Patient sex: M
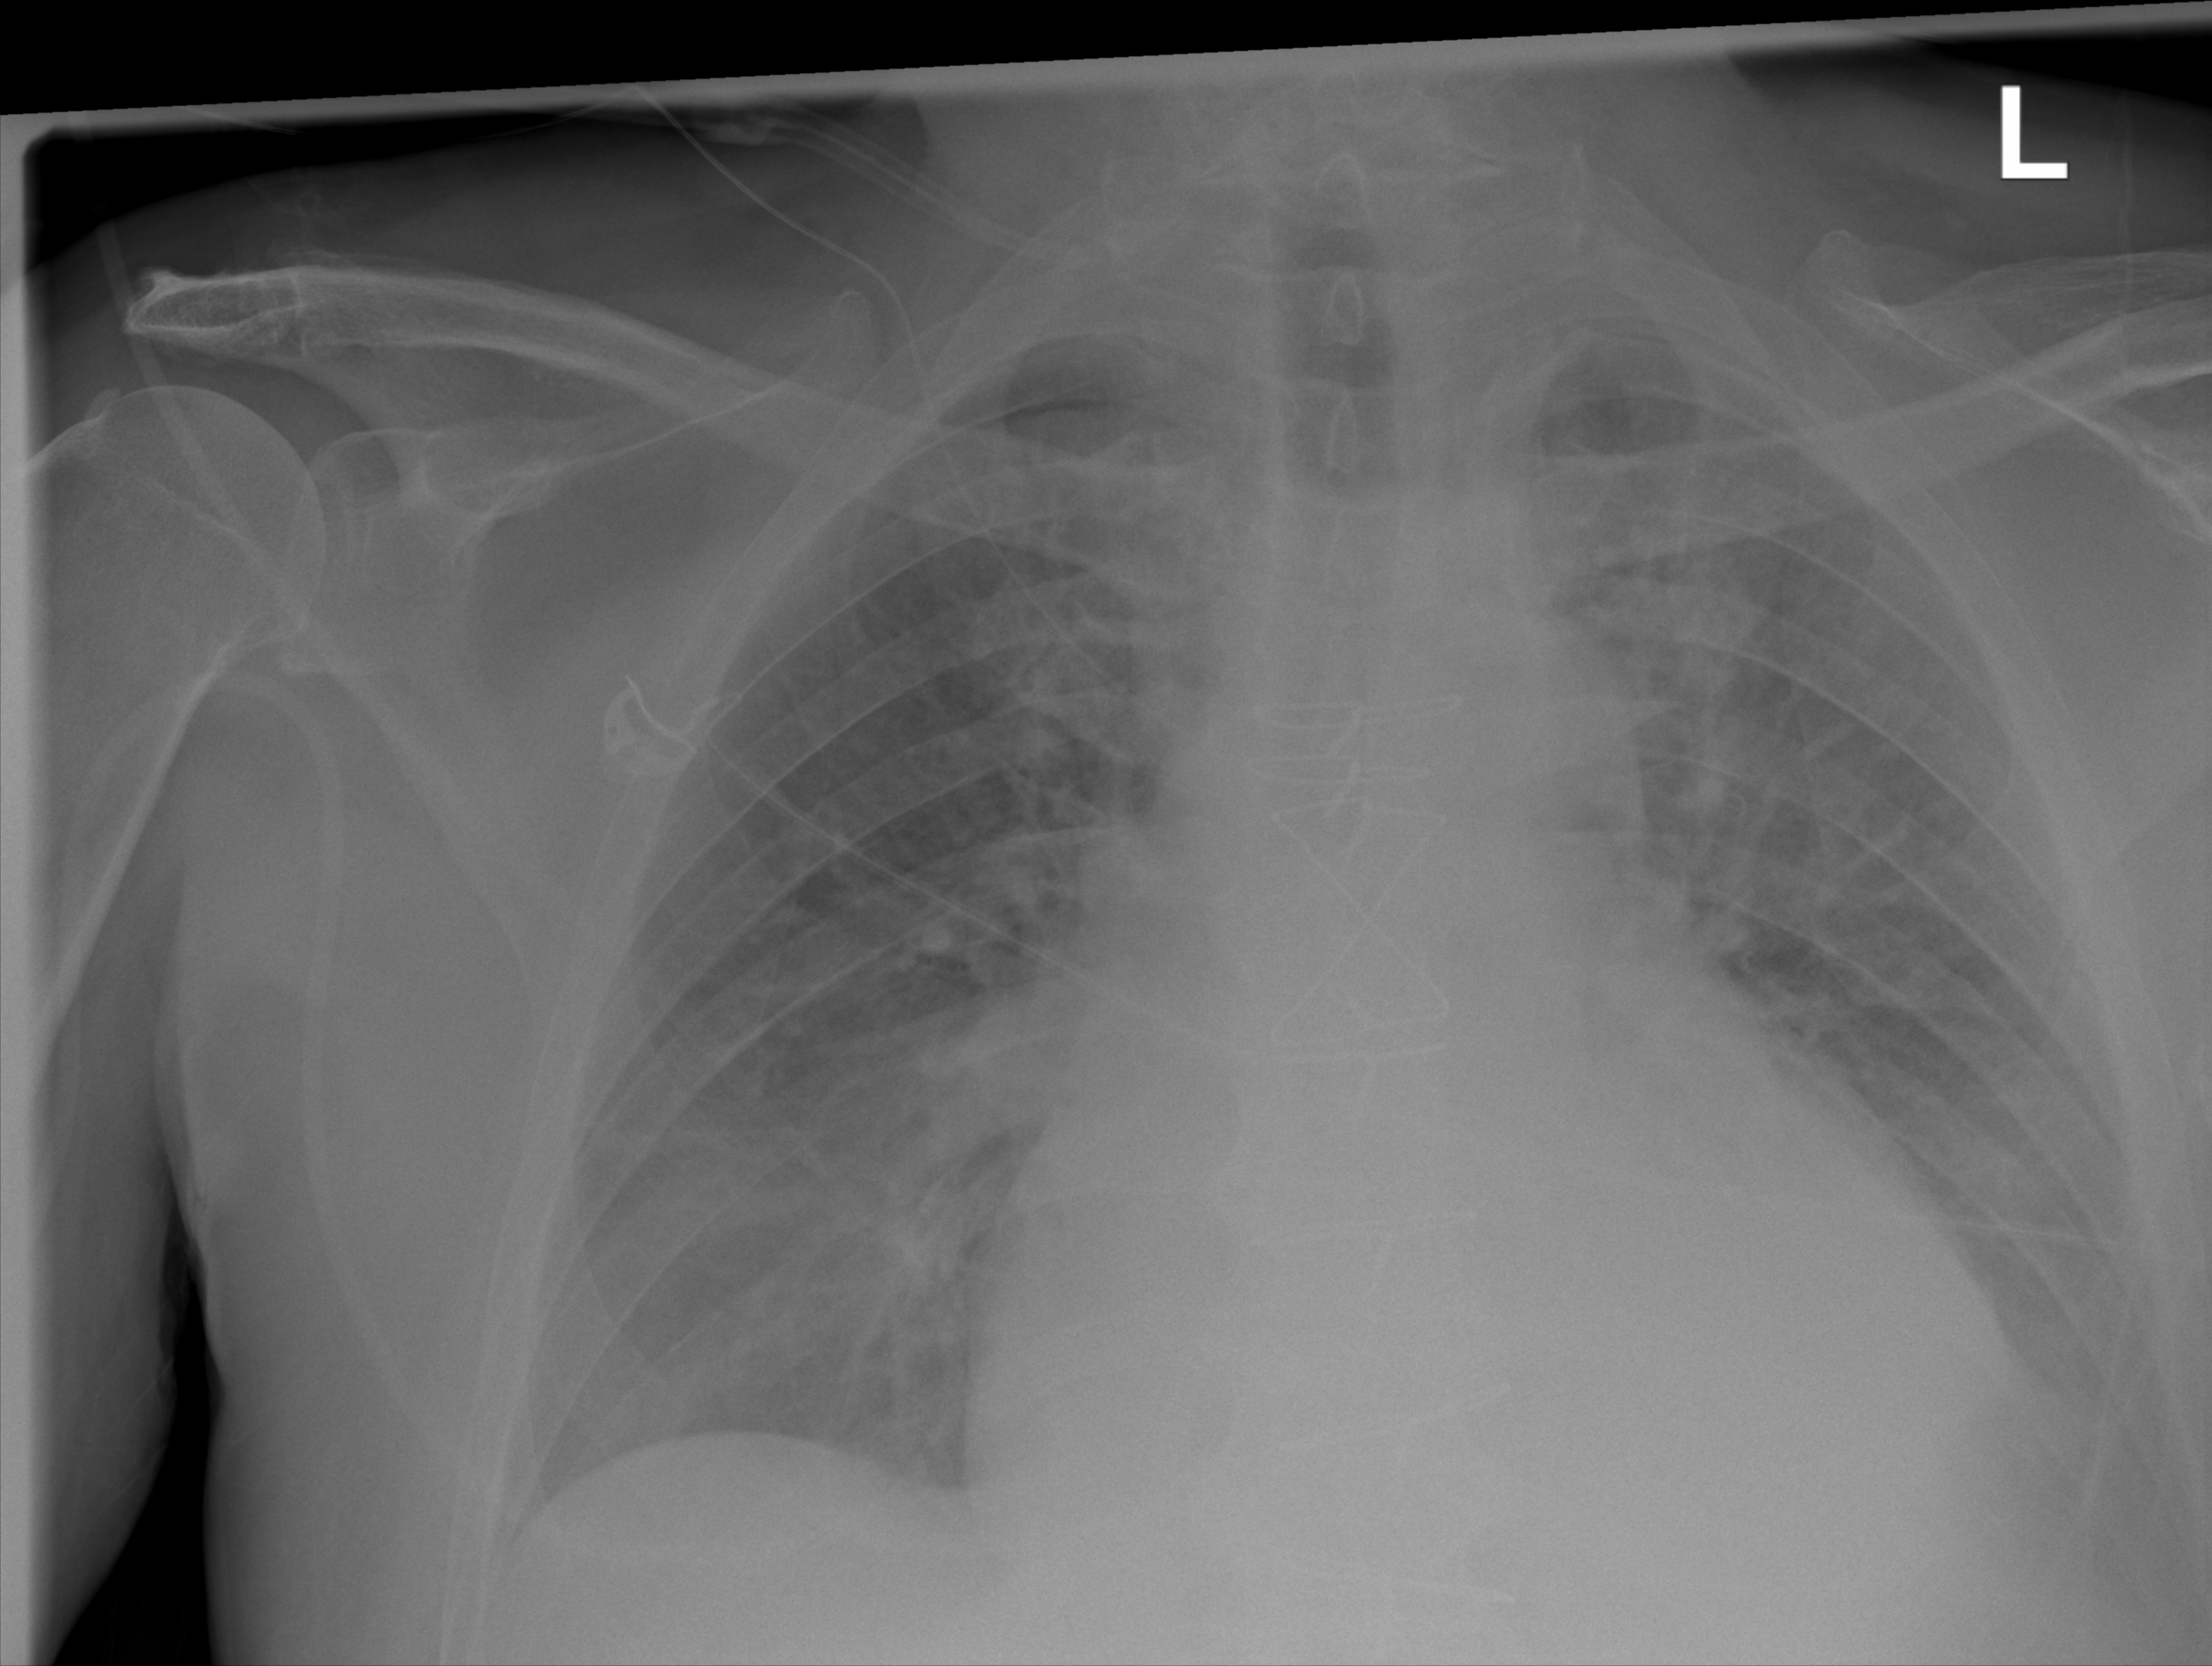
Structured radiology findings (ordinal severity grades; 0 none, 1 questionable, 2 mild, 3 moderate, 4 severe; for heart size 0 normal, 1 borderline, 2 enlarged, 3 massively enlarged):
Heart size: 3
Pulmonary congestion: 2
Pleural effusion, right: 2
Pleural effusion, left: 2
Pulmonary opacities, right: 0
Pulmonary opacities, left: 2
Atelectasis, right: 1
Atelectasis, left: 2